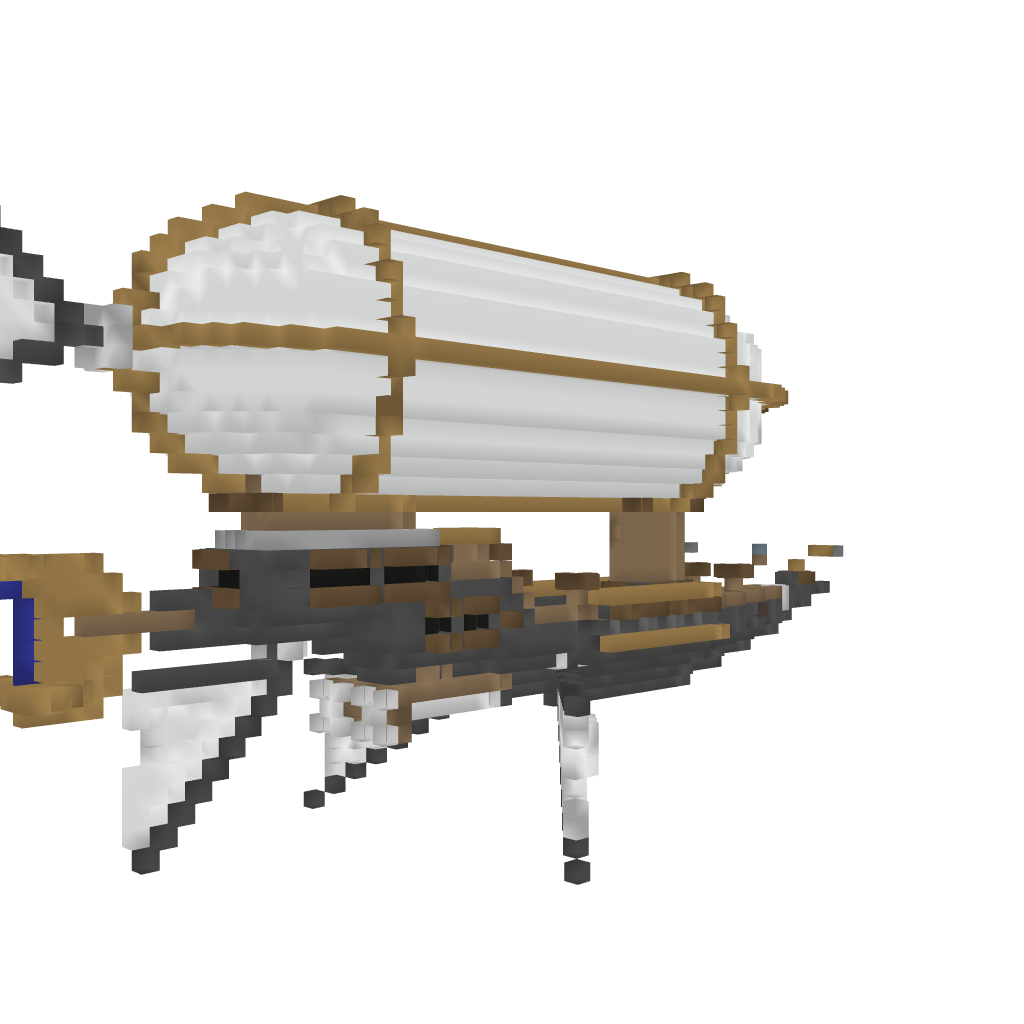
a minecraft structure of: epic airship